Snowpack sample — Rabbit Ears Pass, Jackson County, Colorado, USA (12/17/25, 1:08 PM MST)
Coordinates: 40.387, -106.625
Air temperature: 34 °F
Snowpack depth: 46 cm
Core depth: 20 cm
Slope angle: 6°, slope face: 165°
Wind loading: medium
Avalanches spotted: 0
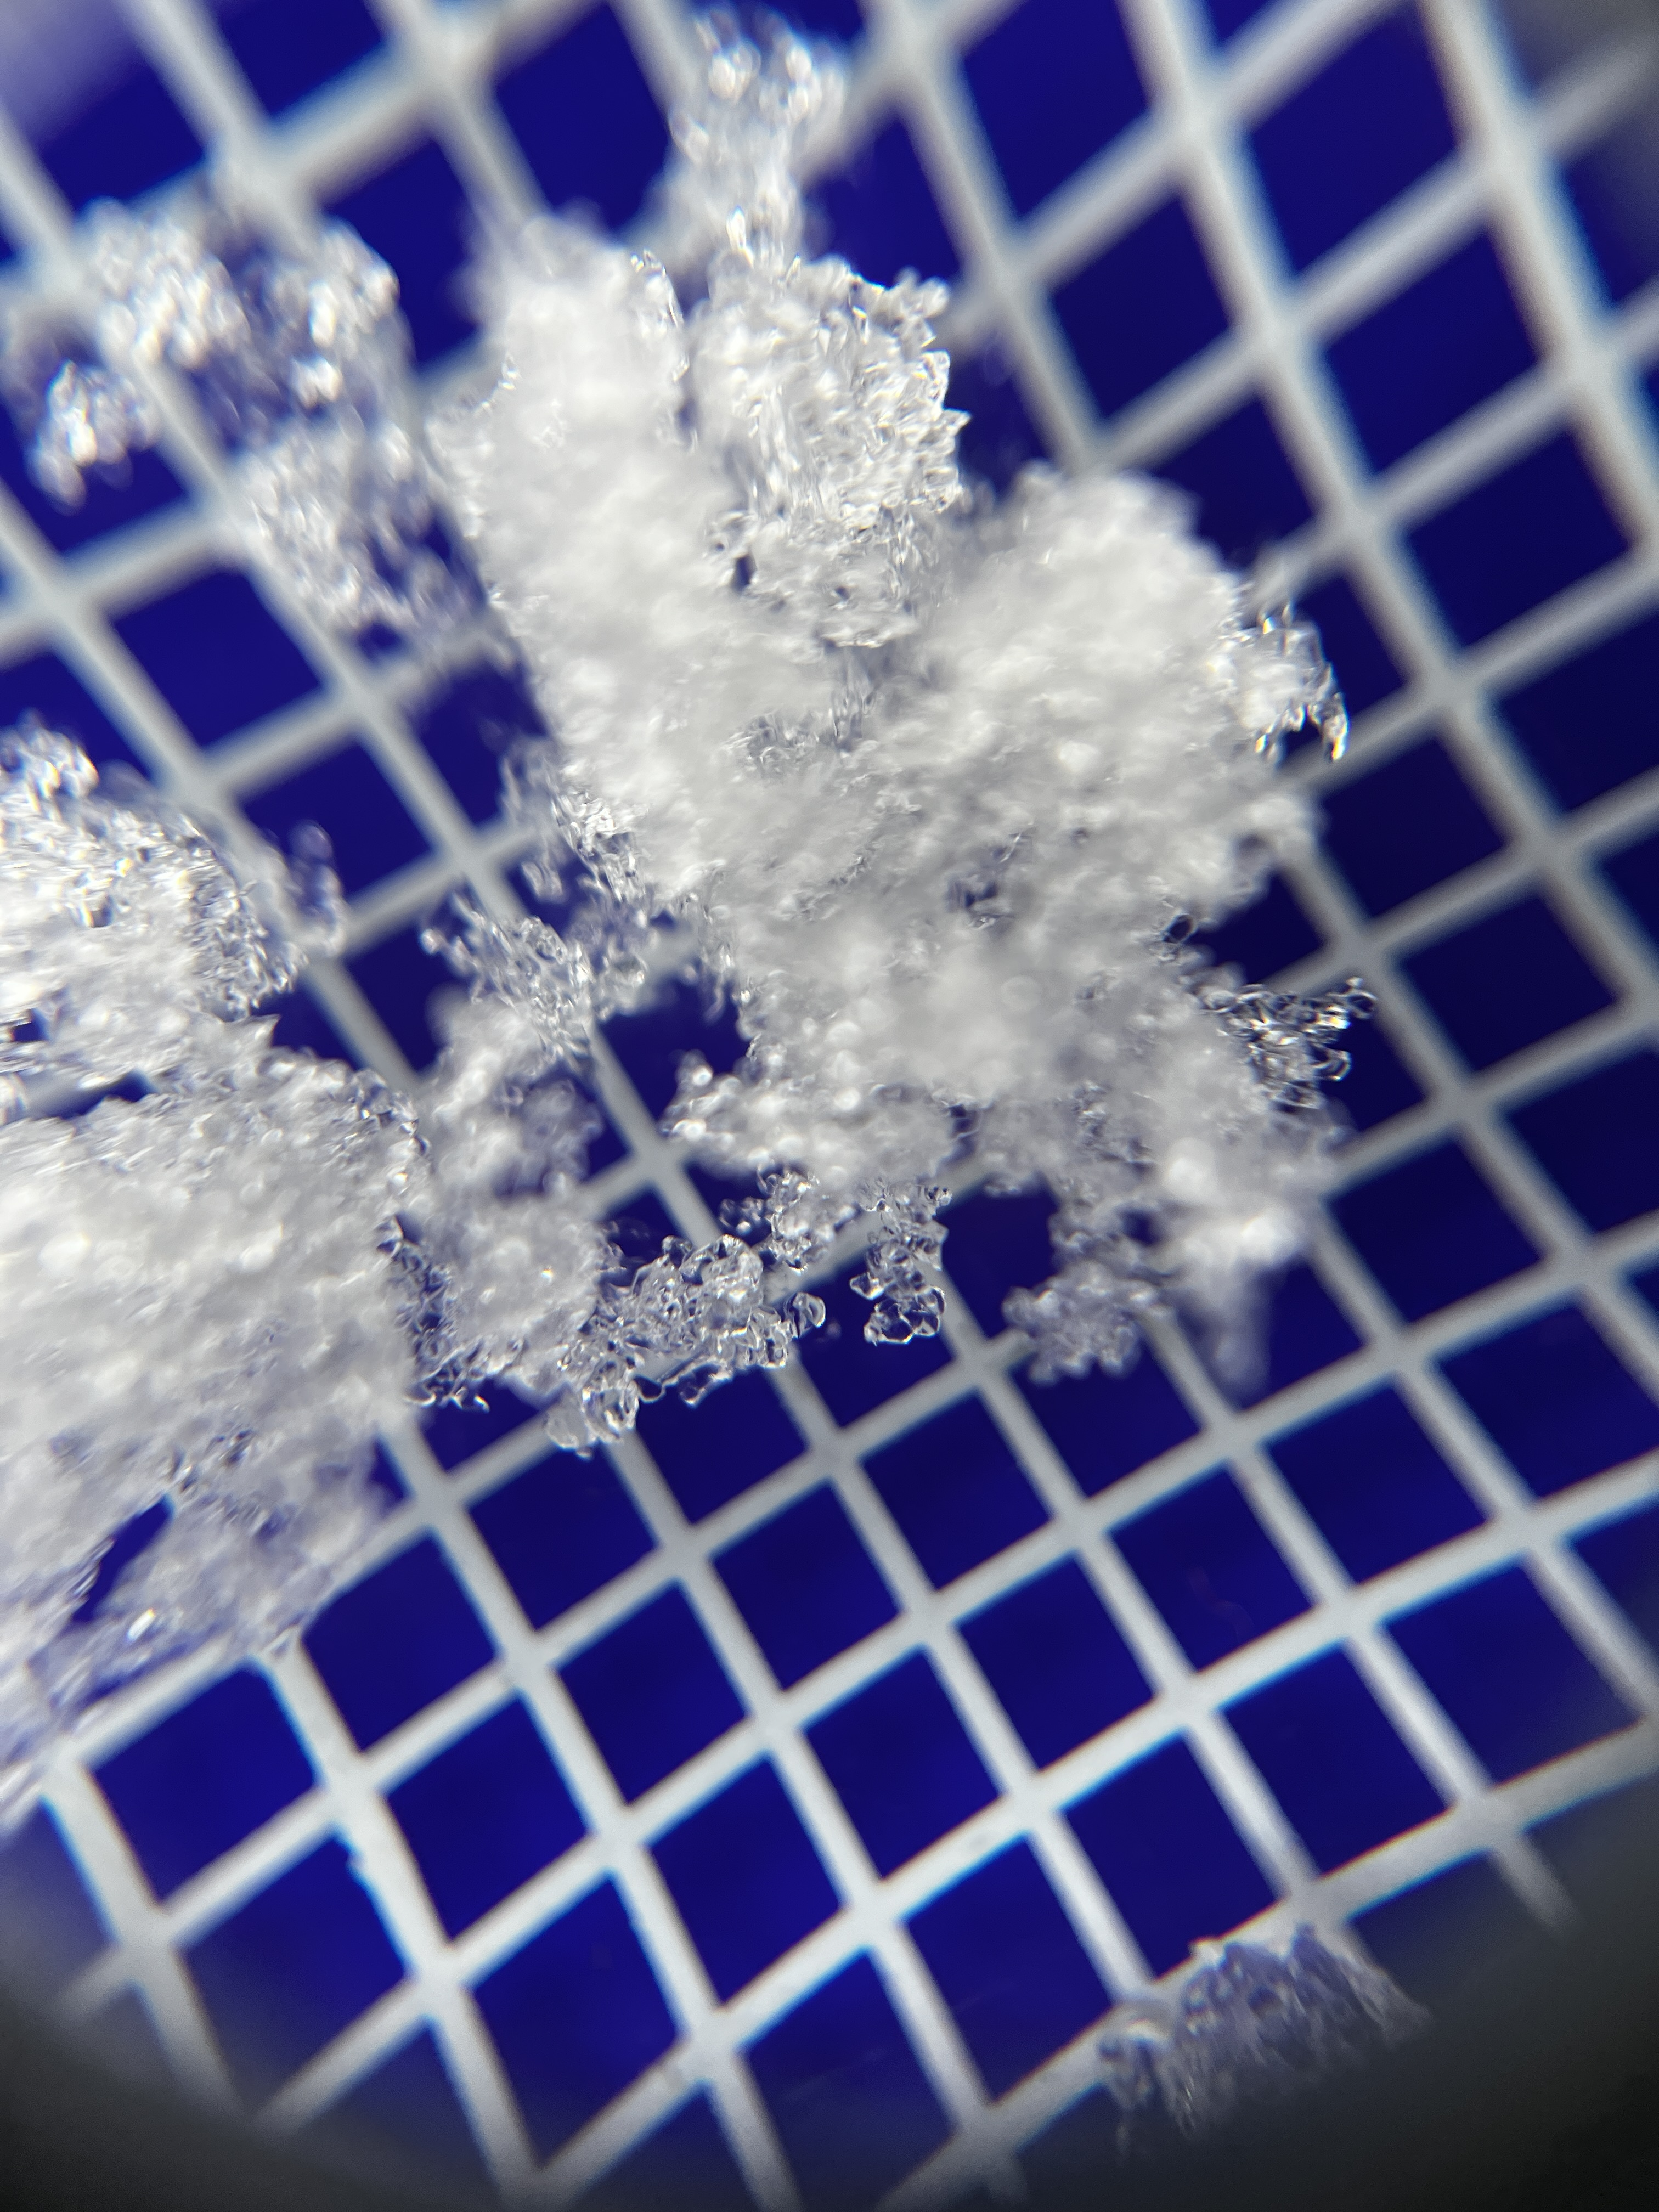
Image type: magnified_profile
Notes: No avalanches spotted nearby, although collected in a meadowy area with minimal risk on this face of the pass.